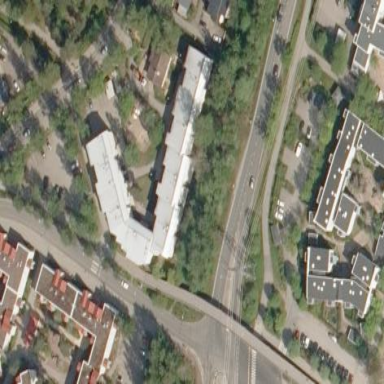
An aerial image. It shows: Saltbox shaped roof on apartment building.